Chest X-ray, AP view. Patient: 26 years old, sex M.
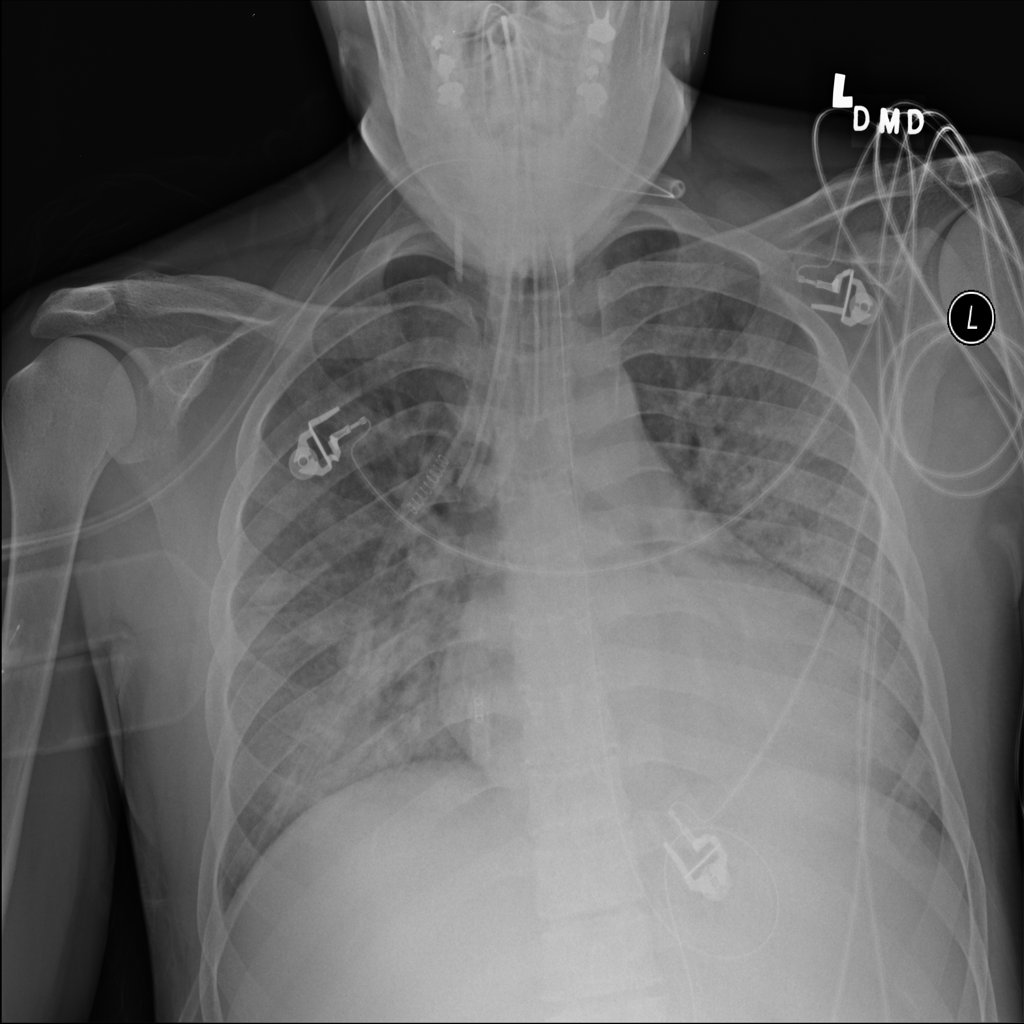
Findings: Infiltration